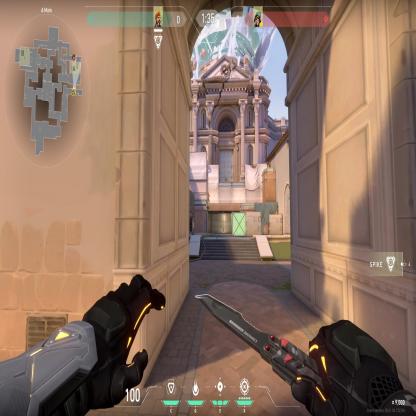
Label: enemy